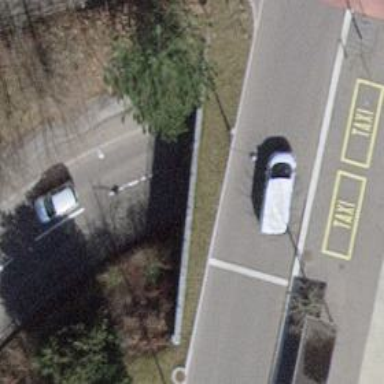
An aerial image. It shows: Secondary road passing through tunnel with asphalt surface.